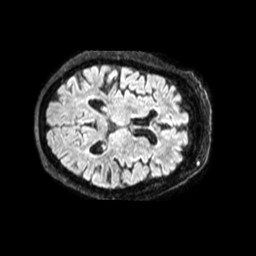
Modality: FLAIR
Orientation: axial
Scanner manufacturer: philips
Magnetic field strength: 1.5 T
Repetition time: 4.8 s
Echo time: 0.3446 s